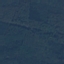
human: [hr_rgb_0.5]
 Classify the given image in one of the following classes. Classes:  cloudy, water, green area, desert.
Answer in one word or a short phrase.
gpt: green area